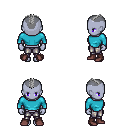
a pixel art fantasy rpg character, female body template, dark elf, purple skin, teal long-sleeve shirt, metal pants, gray short mohawk hairstyle, maroon shoes, four views (front, back, left, right), 2x2 character sprite sheet, small pixel art, hard edges, no anti-aliasing